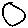
Label: circle